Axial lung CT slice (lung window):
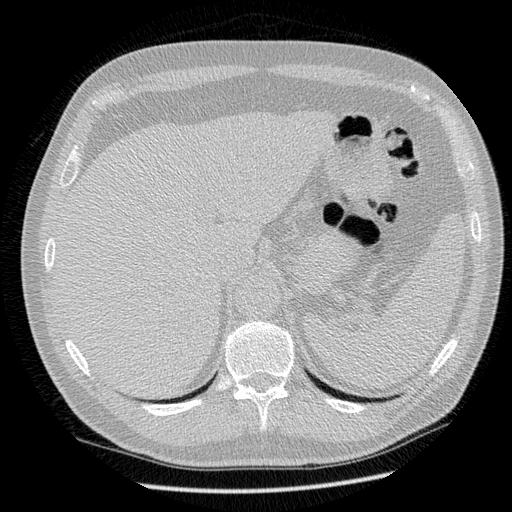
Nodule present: no